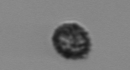
Label: Pseudochattonella_farcimen